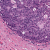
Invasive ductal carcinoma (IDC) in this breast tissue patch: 0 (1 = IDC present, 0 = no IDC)